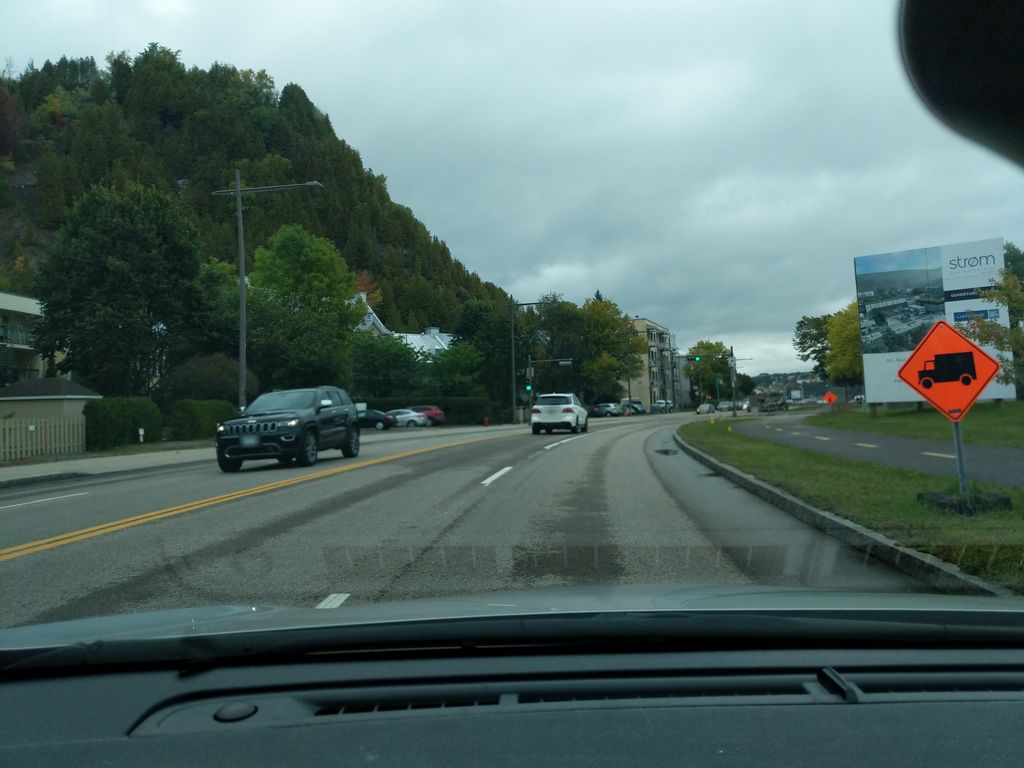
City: quebec_city